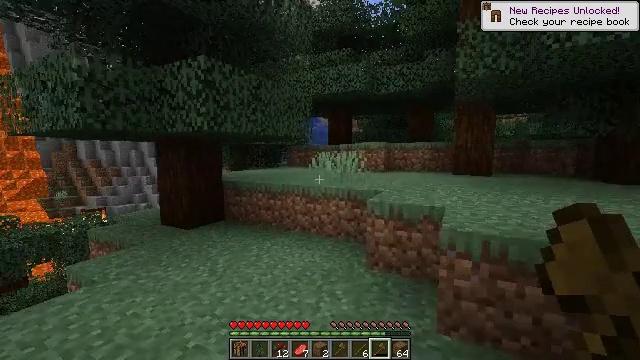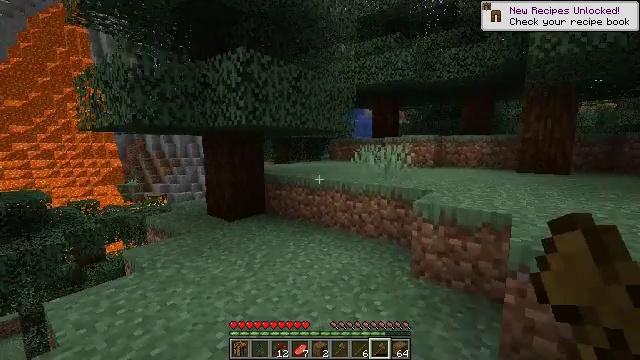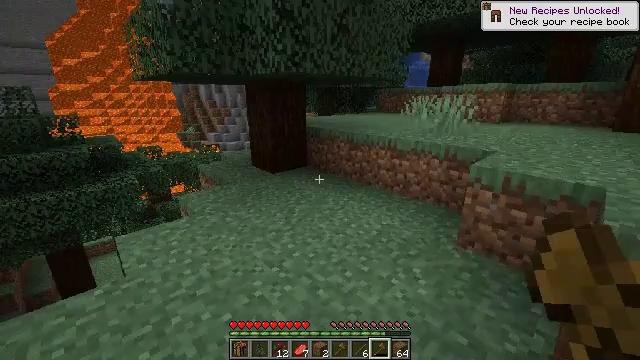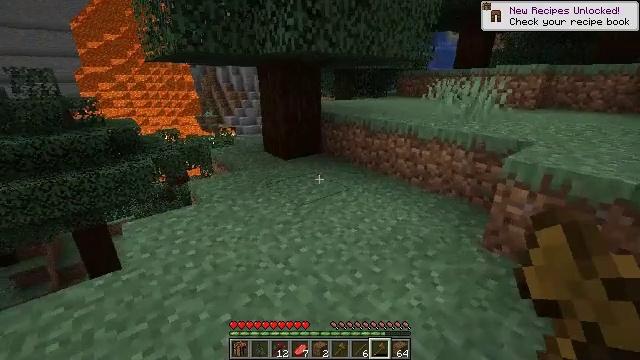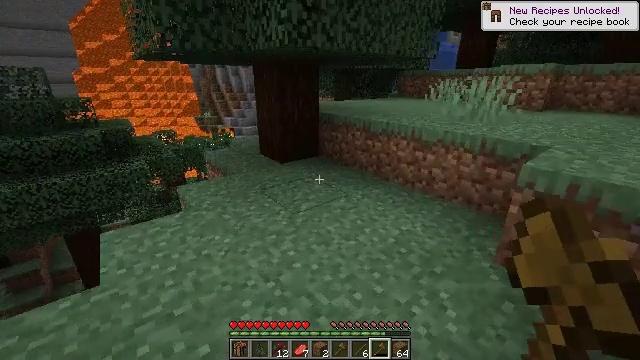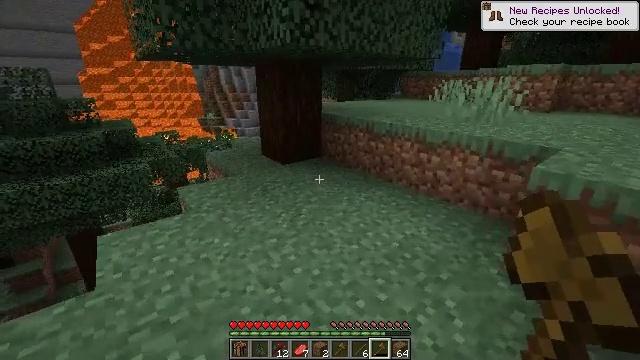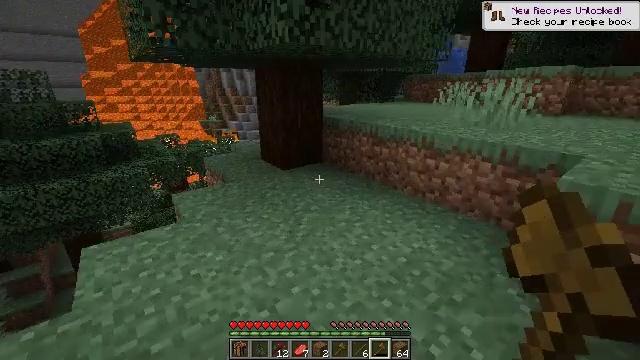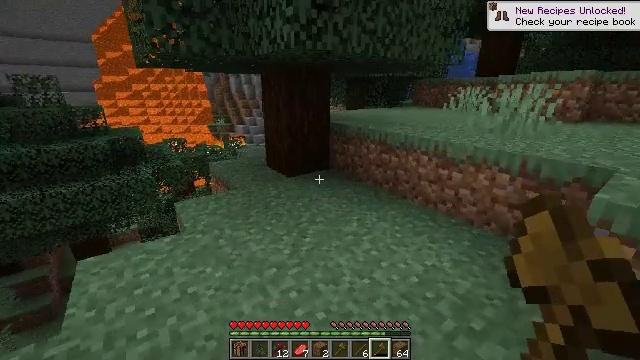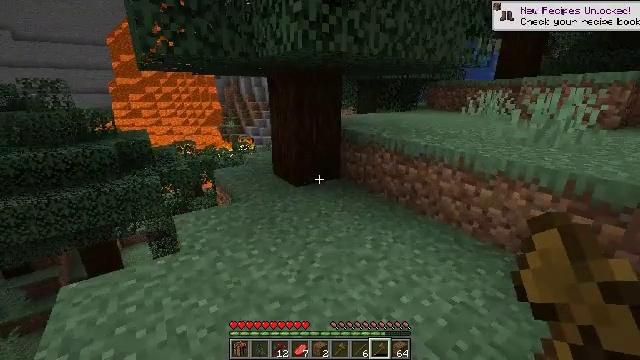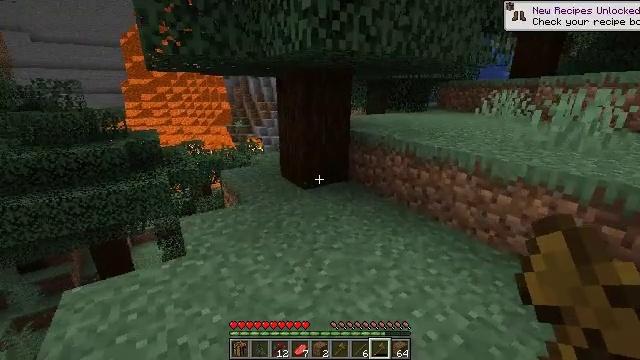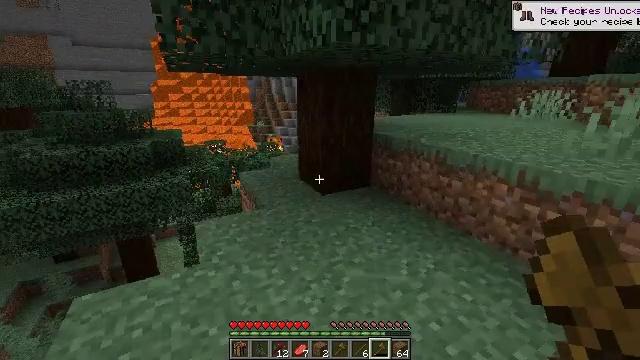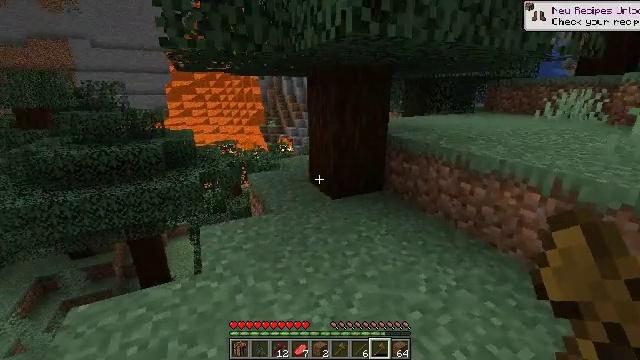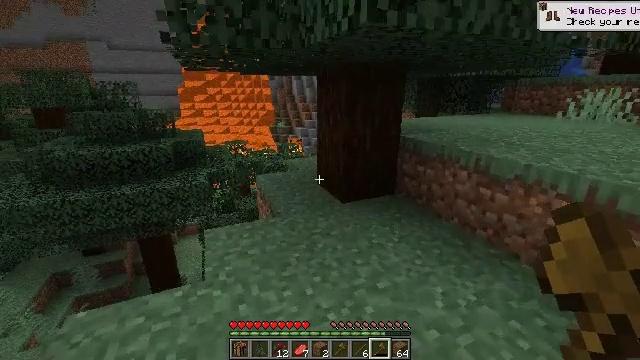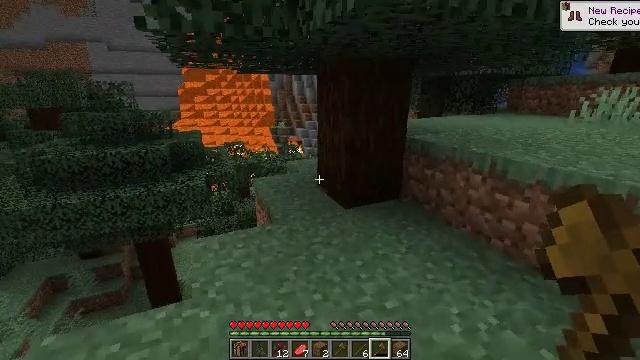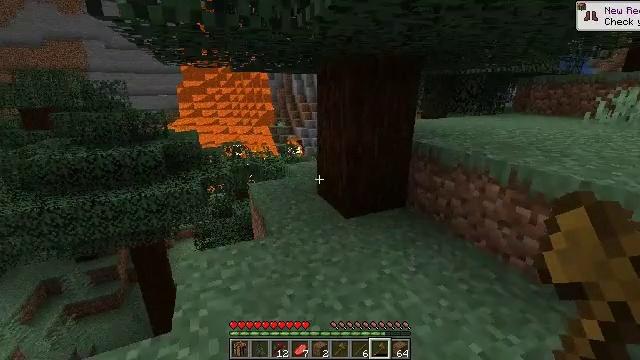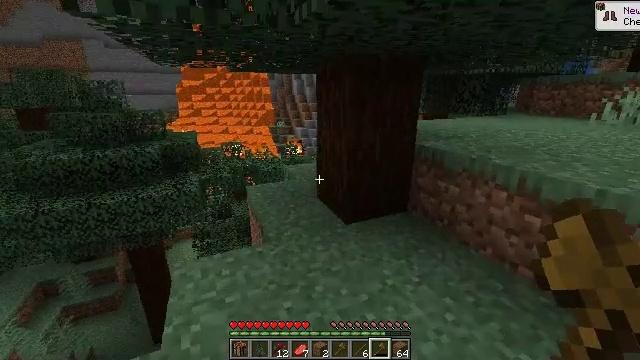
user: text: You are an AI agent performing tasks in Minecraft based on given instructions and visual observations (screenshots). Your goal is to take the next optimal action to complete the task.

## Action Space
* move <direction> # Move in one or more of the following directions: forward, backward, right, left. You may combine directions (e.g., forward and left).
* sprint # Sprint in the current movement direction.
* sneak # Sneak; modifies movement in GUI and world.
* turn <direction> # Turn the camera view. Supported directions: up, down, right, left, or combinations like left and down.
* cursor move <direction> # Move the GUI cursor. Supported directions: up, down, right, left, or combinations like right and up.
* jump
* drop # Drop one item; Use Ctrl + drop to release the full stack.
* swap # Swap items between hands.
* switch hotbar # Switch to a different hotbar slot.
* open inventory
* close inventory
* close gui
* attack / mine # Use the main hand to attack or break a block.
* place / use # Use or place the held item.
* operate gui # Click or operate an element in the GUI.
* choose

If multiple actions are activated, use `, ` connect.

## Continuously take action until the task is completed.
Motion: motion action
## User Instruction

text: Punch the spruce leaves to get saplings.
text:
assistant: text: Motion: move forward, turn left and down
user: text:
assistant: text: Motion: move forward, turn left and down
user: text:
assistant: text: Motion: move forward, turn left and down
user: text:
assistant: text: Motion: move forward
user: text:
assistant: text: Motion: move forward
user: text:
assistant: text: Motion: move forward
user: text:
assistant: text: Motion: move forward, turn left
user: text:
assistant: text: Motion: move forward, turn left
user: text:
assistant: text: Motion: move forward, turn left
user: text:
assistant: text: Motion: move forward, turn left
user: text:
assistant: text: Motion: move forward, turn left
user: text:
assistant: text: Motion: move forward, turn left
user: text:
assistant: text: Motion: move forward
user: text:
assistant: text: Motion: move forward
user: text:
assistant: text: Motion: move forward
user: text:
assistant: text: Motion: move forward
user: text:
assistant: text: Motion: move forward
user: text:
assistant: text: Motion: move forward
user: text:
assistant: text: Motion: move forward
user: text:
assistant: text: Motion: move forward
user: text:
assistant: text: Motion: move forward and move left
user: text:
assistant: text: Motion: move forward and move left
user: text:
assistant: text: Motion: move forward and move left
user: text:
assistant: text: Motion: move forward and move left
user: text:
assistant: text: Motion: move forward and move left
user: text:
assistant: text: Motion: move forward
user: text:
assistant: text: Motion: move forward, turn right
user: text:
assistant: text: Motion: move forward, turn right
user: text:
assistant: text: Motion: move forward
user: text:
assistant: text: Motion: move forward